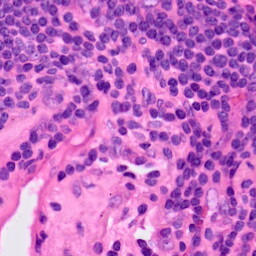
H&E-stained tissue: Lung